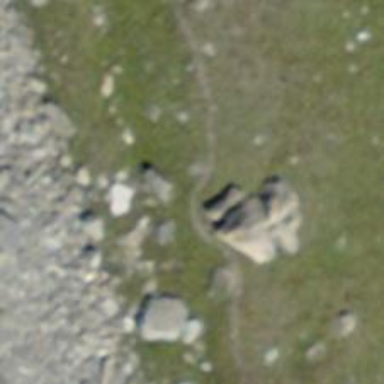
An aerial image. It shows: Path.